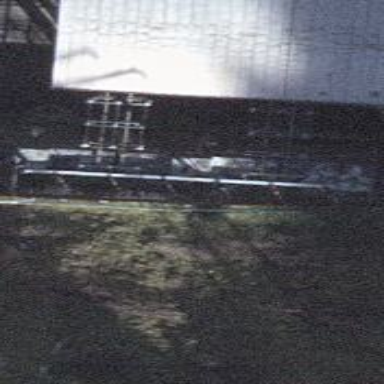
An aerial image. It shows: Power line with 3 cables. The line type is busbar.